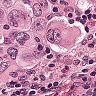
Metastatic tissue present: yes